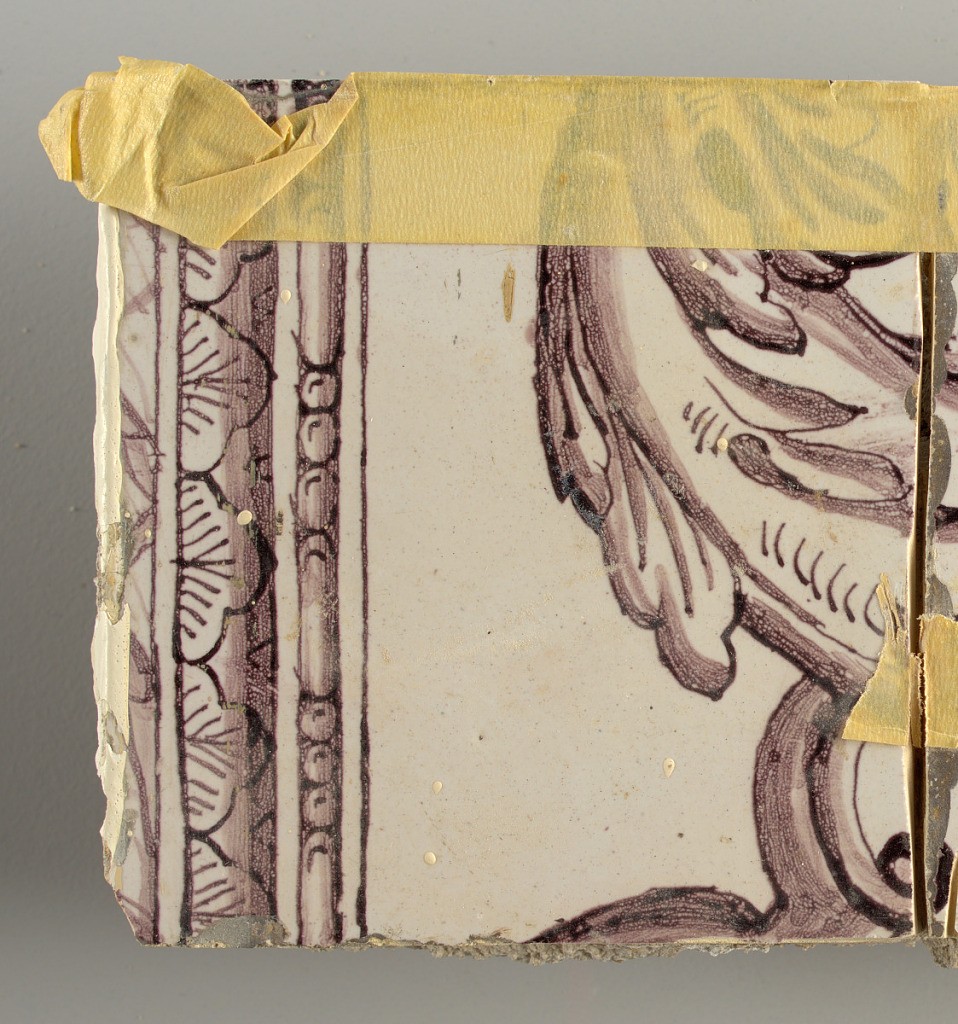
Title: Wall facing
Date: ca. 1725
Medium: tin-glazed earthenware, underglaze
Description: Two vertical rectangles, twenty-three tiles high.  A) Nine tiles wide at top; seven tiles wide at bottom.  B) Ten and one-half tiles wide.

Arabesque design of foliage.  A) with centered figure of Justice under a canopy.  B) with centered urn.